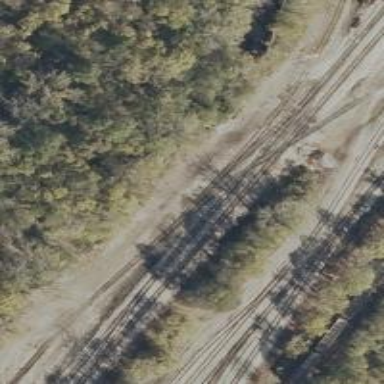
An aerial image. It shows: Railway yard.